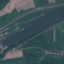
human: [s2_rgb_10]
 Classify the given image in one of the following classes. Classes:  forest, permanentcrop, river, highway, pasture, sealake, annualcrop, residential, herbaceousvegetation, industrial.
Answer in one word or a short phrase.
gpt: River